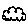
Label: cloud